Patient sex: F
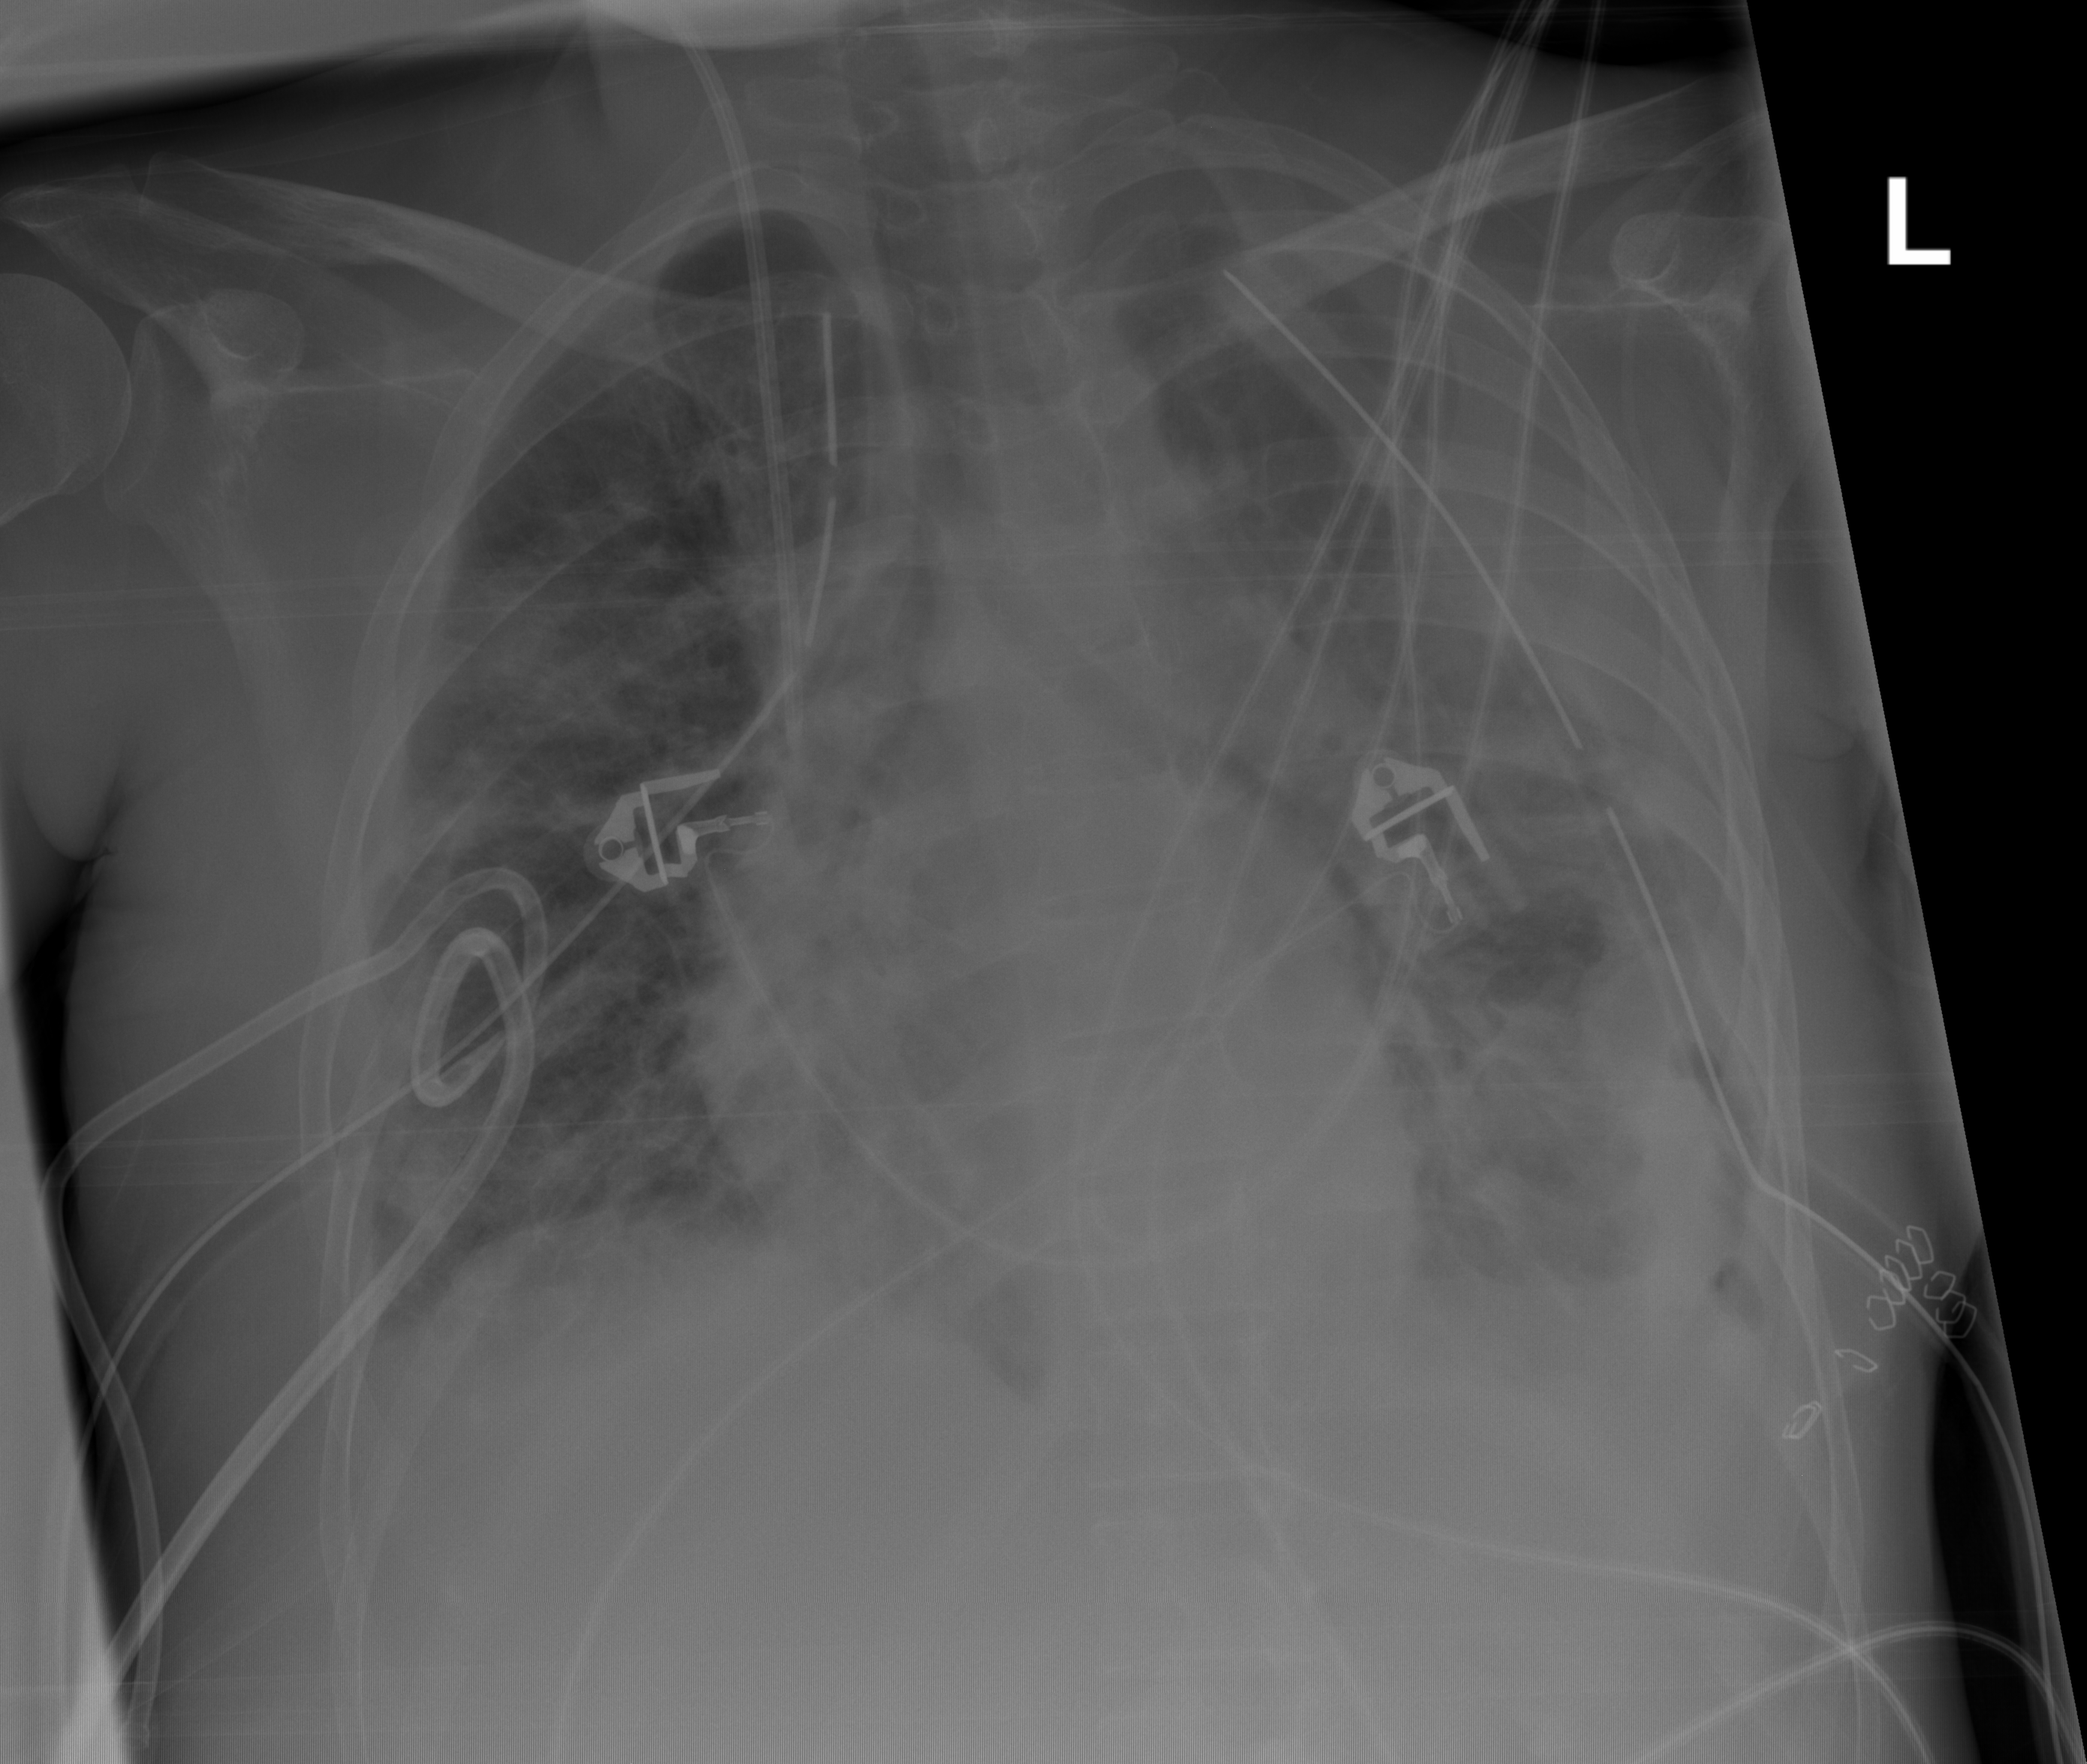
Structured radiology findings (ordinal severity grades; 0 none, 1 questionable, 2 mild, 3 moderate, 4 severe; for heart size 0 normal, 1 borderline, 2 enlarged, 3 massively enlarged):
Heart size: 0
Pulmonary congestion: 2
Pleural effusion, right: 2
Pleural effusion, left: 3
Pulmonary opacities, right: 2
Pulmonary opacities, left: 2
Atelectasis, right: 2
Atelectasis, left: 3